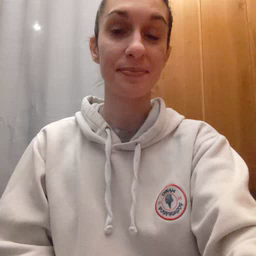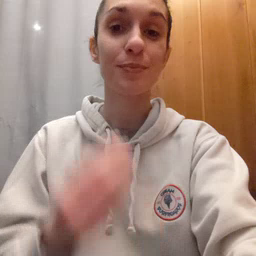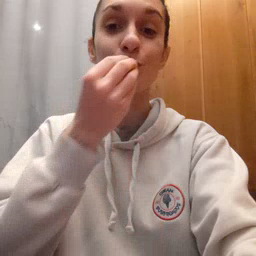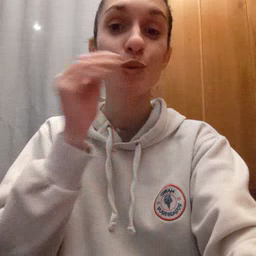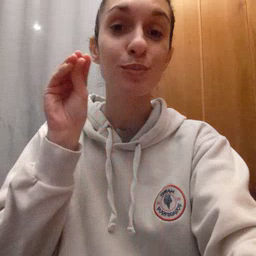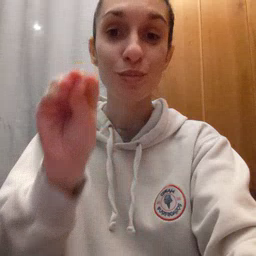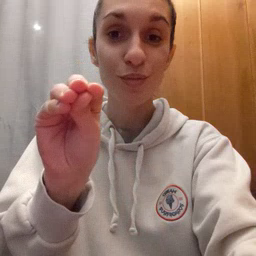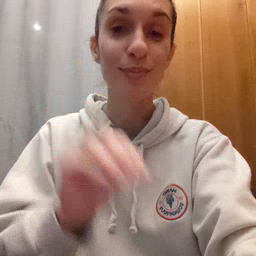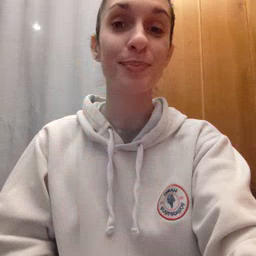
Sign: kiss